Interaction volume radius: 5 \u00c5
Interaction volume height: 25 \u00c5
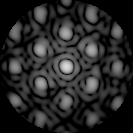
Disorder parameter: 0.3546